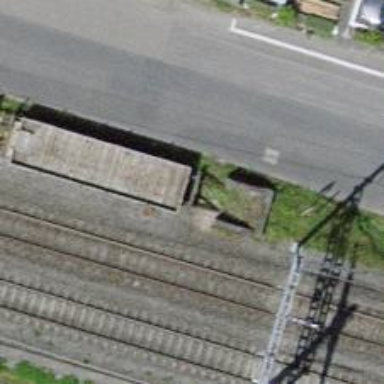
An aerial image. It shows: Railway buffer stop.